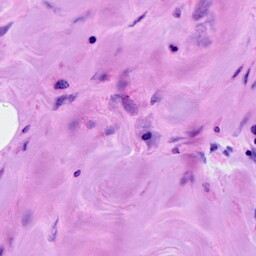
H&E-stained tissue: Breast